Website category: movie
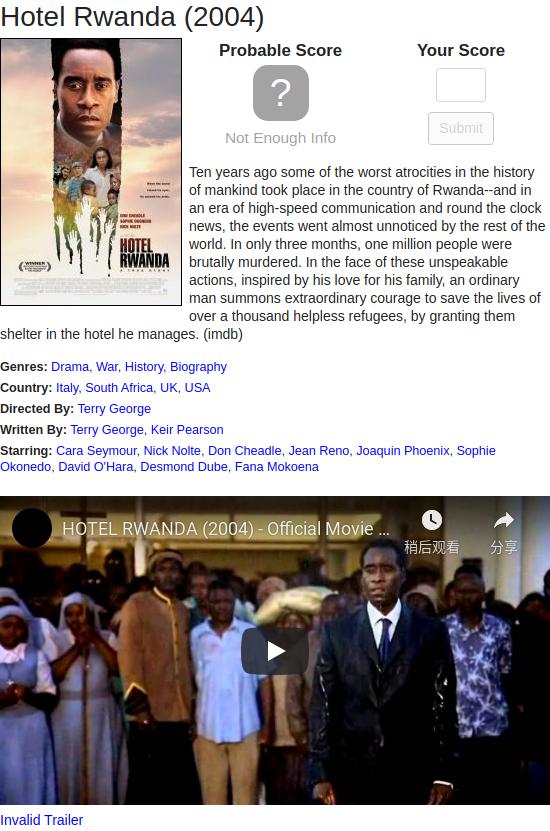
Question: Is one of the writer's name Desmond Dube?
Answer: no

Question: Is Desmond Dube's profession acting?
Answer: yes

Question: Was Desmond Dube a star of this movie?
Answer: yes

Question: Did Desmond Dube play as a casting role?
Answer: yes

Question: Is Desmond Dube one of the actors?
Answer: yes

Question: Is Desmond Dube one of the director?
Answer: no

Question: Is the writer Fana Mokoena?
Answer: no

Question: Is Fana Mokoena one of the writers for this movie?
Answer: no

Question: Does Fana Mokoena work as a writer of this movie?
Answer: no

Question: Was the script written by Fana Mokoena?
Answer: no

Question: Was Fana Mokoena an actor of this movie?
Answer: yes

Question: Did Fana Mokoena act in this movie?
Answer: yes

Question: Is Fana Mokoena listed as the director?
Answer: no

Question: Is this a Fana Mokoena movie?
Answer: no